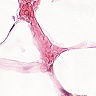
Metastatic tissue present: no